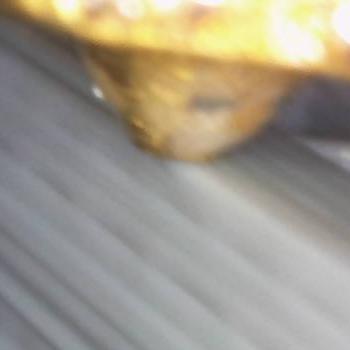
Flow rate: 100%